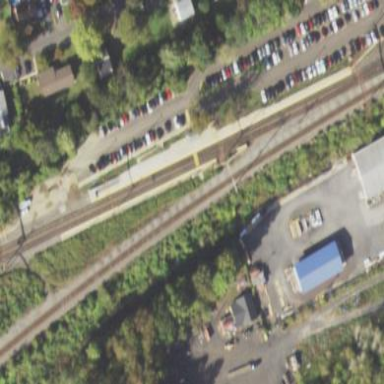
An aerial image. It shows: Platform for public transport and railway.